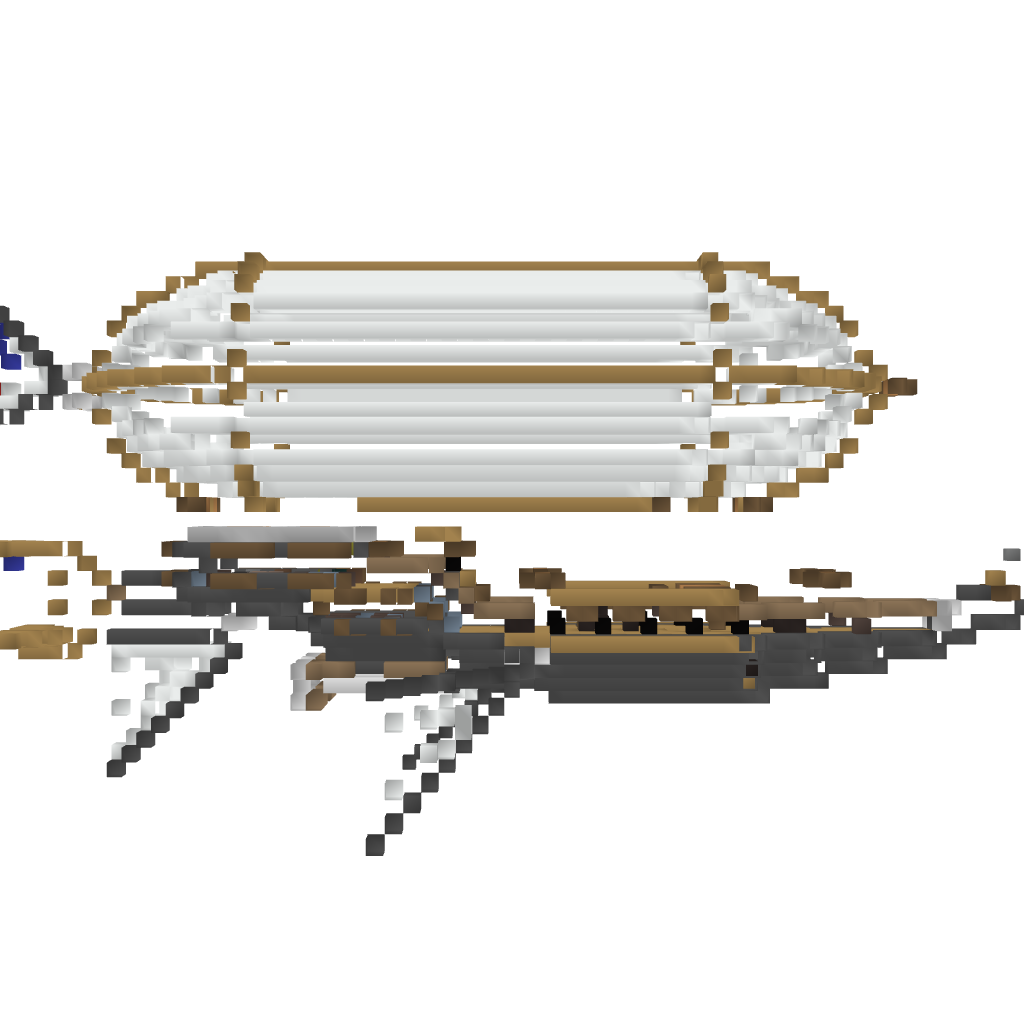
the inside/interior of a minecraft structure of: epic airship